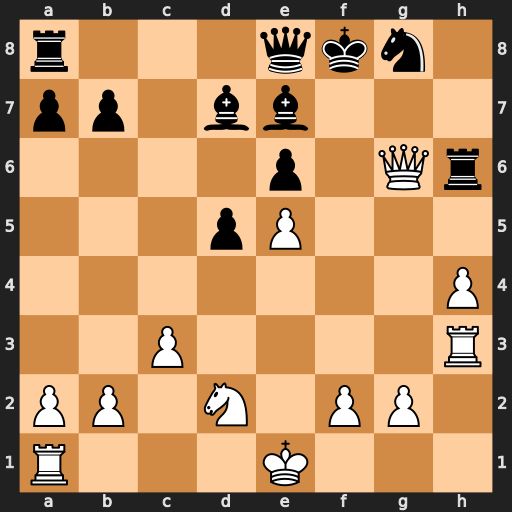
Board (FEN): r3qkn1/pp1bb3/4p1Qr/3pP3/7P/2P4R/PP1N1PP1/R3K3
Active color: w
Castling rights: Q
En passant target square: -
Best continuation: Rf3+ Bf6 Rxf6+ Ke7 Qg7+